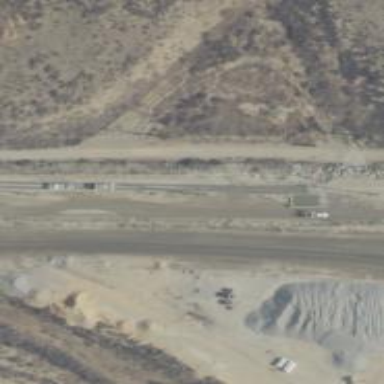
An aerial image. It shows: Weighbridge located along service road.